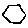
Label: hexagon